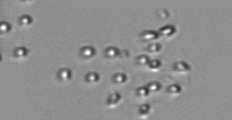
Label: Parvicorbicula_socialis